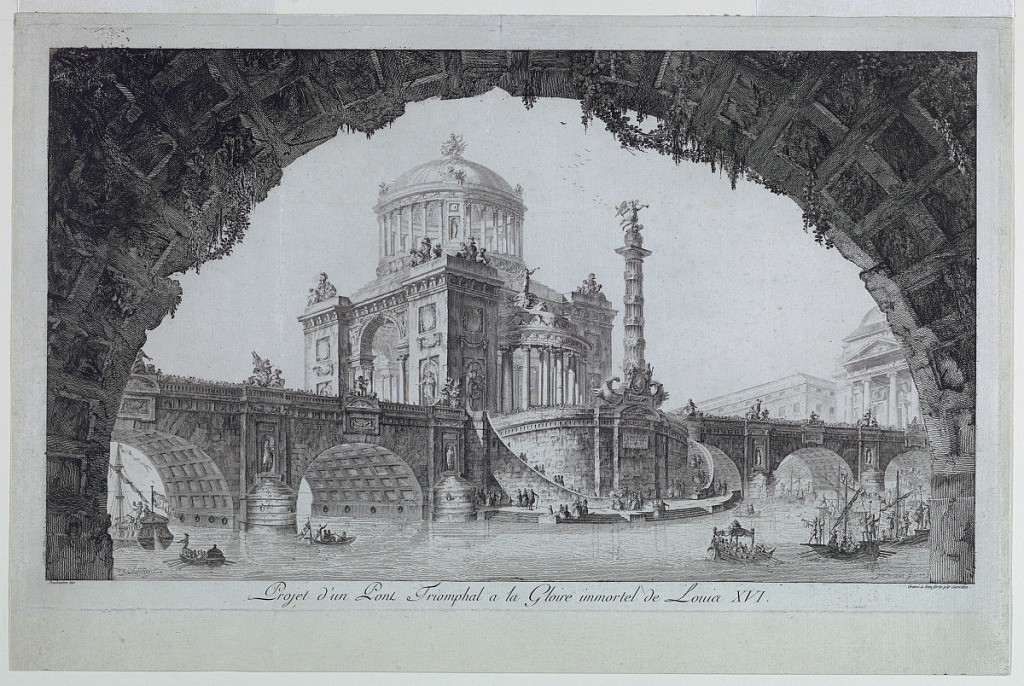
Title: Projet d'un Pont Trimphal a La Floire Immortel de Louis XVI
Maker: Louis Germain, French, b. 1733
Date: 1775
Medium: Etching on paper
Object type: Print
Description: A bridge with a triumphal arch, similar to a tempietto, seen through an arch in foreground. Several boats and figures.